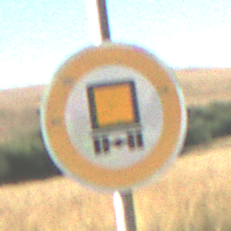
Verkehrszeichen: VerbotKennzeichnungspflichtigeKraftfahrzeugeGefaehrlicheGueter
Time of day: MorningAfternoon
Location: Outdoor (Nature)
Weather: PartlyCloudy
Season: NotSpecified
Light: Natural